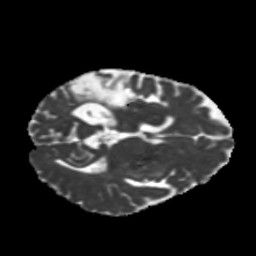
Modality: MD
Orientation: axial
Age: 62
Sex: female
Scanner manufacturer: siemens
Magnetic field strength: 3 T
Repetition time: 5.25 s
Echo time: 0.08 s